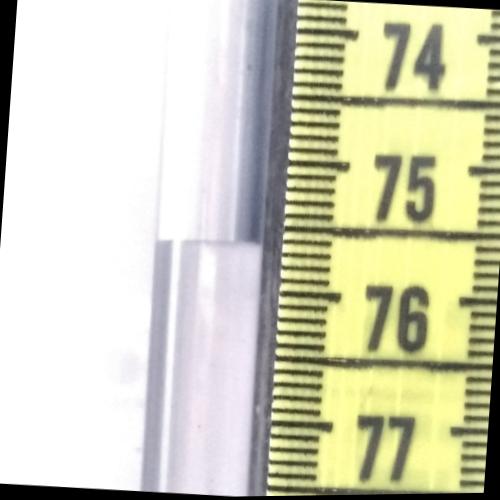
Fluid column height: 75.6 cm